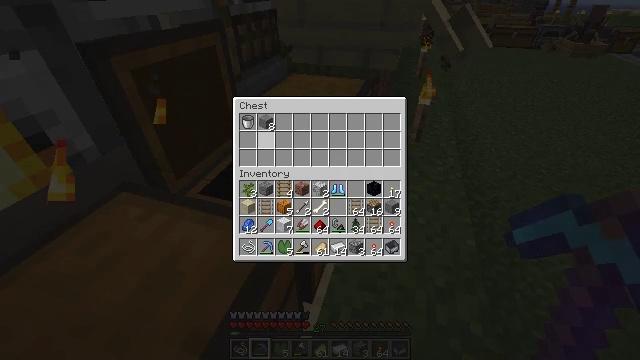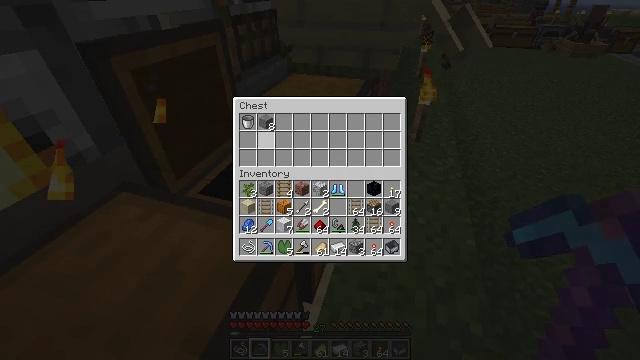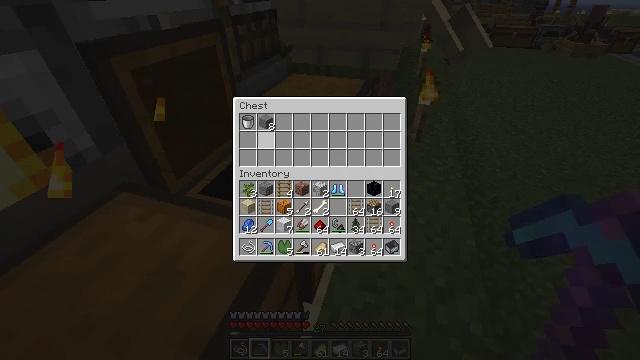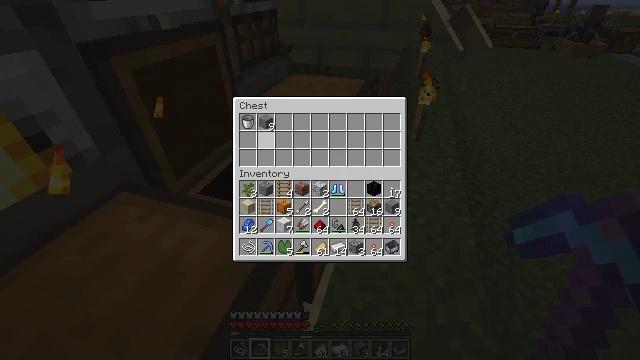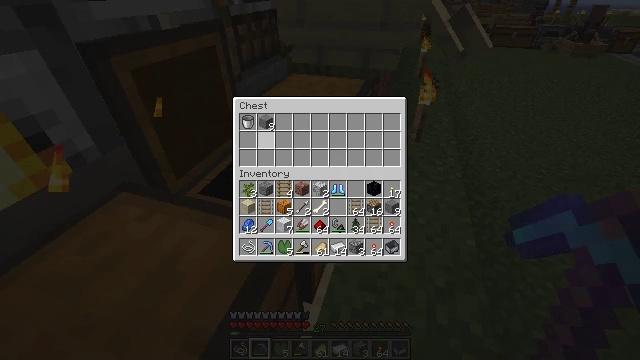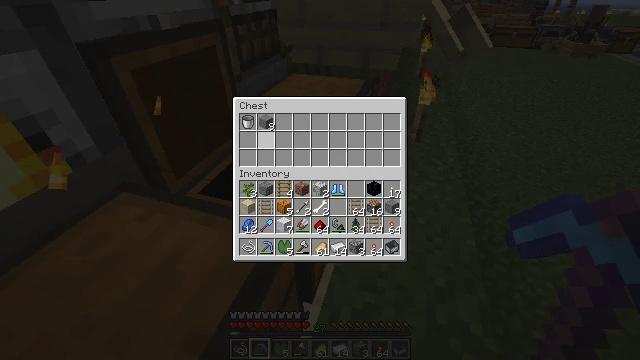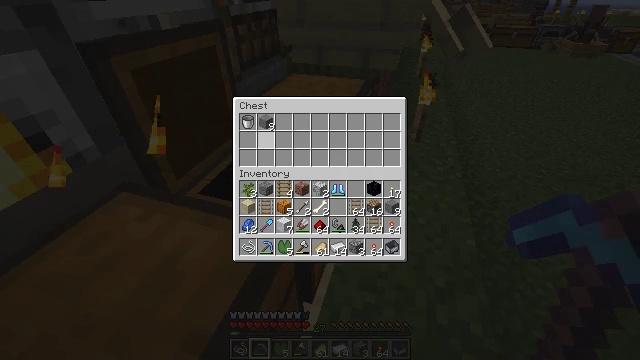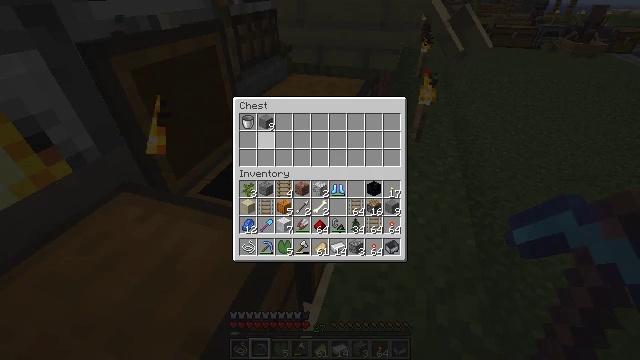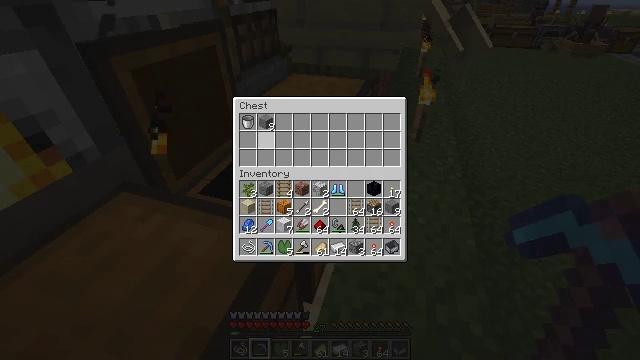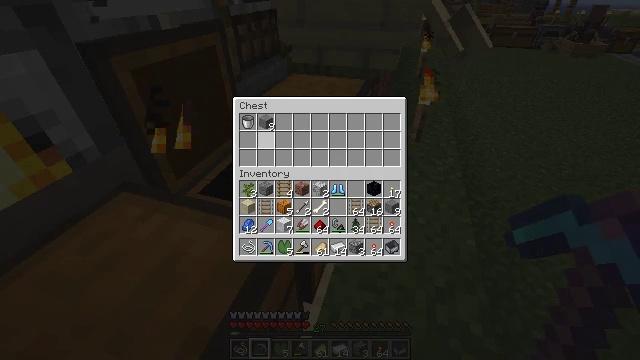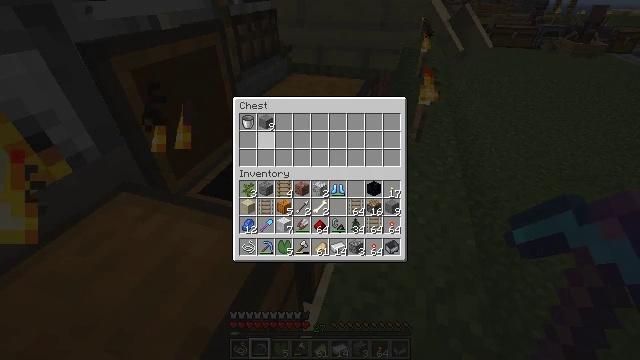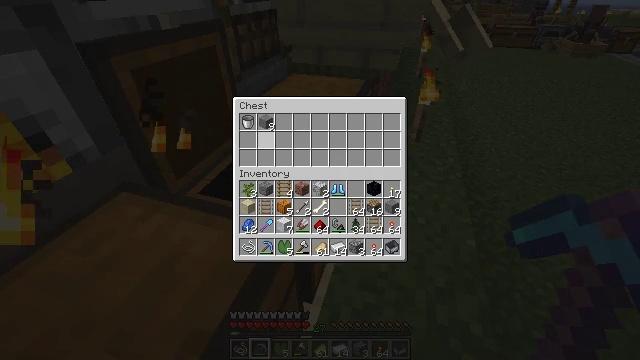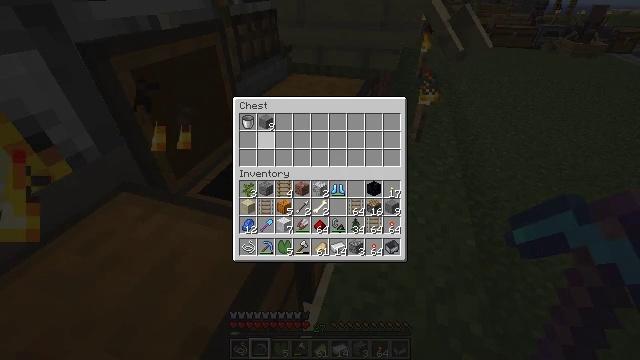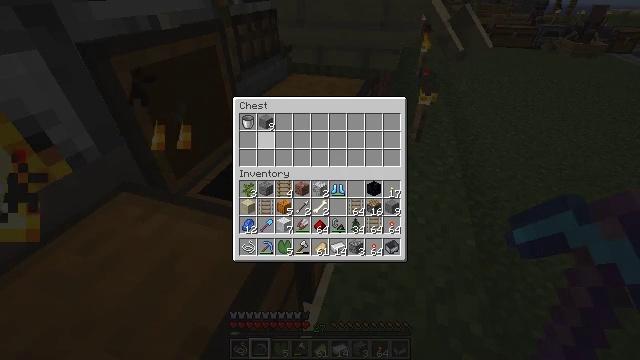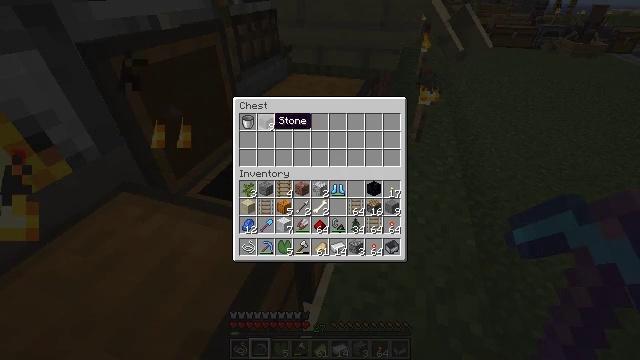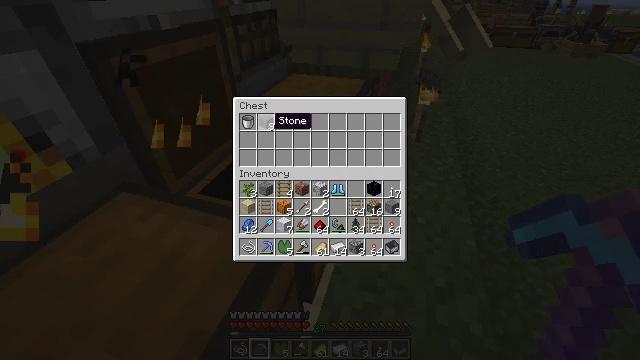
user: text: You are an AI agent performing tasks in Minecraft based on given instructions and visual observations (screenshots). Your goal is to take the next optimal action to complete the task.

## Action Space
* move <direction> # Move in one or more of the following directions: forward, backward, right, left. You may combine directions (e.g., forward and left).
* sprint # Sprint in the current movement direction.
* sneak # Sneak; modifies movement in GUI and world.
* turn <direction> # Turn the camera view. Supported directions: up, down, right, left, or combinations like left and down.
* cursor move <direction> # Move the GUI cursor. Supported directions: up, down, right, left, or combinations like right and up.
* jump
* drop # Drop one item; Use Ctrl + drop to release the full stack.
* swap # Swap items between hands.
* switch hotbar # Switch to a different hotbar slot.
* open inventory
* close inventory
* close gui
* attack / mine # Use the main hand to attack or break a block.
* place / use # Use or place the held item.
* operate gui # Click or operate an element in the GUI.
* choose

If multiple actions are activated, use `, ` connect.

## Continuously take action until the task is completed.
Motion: motion action
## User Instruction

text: Get a repeater using the crafting table.
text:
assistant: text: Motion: sneak
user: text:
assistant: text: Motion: sneak
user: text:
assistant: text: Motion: sneak
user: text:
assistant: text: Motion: sneak
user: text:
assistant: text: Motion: sneak
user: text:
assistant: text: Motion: sneak
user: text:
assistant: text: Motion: sneak
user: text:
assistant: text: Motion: sneak
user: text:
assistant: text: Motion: sneak
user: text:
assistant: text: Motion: sneak
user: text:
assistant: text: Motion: sneak
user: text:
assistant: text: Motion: sneak
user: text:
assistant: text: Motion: sneak
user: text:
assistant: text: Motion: sneak
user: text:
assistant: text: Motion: sneak
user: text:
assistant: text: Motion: sneak, operate gui
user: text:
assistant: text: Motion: sneak, operate gui
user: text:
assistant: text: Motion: sneak, operate gui
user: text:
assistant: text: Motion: sneak
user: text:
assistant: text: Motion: sneak
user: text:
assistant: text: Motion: sneak
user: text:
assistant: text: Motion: sneak
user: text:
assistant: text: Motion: no_op
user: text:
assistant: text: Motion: no_op
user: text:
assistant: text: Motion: no_op
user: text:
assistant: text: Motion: no_op
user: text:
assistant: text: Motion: no_op
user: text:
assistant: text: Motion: no_op
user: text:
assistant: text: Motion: close gui
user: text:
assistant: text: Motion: no_op